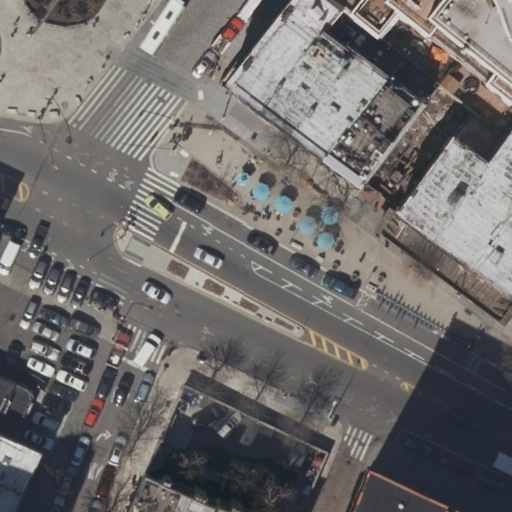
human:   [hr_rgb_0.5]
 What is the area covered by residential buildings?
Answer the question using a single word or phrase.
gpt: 1991m2

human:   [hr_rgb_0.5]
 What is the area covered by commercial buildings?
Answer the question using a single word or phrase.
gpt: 0m2

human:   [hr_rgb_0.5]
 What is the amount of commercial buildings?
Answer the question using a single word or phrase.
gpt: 0

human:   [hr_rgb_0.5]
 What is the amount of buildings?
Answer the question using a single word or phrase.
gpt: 12

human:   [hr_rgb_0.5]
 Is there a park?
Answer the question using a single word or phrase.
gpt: yes

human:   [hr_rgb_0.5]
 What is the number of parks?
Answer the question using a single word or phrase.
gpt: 1

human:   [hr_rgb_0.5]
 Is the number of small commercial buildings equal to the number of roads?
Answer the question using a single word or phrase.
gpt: no

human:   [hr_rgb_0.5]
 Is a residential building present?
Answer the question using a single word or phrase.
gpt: yes

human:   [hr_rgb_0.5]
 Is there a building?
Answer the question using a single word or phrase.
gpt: yes

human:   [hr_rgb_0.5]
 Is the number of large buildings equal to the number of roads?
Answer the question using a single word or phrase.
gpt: no

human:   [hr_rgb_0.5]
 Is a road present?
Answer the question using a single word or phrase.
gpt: yes

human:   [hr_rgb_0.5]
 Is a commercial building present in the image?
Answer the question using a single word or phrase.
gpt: no

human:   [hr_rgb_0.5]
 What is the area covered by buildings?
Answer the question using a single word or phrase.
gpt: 1991m2

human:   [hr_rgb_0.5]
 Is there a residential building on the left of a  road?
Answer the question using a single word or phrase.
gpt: yes

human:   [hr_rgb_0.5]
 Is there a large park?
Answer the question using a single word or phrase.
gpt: no

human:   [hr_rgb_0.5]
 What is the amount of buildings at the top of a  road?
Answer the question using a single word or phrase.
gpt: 7

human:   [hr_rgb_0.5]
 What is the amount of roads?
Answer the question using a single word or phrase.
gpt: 8

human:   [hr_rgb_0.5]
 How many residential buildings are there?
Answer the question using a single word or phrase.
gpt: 12

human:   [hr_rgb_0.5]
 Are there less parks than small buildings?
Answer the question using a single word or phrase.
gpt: yes

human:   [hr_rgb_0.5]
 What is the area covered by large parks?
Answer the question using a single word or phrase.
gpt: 0m2

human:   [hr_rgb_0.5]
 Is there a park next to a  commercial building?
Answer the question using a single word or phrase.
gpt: no

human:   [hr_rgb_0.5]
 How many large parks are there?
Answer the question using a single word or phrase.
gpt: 0

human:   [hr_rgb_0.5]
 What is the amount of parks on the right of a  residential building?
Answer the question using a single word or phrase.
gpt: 0

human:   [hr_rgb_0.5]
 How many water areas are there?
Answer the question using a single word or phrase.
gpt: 0

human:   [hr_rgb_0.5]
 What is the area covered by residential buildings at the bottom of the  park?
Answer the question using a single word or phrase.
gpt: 1991m2

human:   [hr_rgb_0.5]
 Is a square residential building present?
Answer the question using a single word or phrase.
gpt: no

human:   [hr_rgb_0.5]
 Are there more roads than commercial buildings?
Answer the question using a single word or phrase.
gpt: yes

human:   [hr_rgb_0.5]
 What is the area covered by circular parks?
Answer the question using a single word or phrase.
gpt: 0m2

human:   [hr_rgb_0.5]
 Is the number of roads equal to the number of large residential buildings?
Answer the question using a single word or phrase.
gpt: no

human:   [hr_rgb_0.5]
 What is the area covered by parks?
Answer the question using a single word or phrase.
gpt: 43m2

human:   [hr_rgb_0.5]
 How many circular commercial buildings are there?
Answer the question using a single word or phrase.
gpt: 0

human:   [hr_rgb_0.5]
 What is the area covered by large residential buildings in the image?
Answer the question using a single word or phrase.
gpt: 0m2

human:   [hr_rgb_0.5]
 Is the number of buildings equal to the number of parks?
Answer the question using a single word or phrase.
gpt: no

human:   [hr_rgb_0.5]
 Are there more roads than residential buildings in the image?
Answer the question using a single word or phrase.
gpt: no

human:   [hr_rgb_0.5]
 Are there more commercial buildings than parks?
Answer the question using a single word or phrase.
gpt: no

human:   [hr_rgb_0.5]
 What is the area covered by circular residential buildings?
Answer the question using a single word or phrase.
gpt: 0m2

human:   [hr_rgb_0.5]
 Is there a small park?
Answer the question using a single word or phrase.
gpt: yes

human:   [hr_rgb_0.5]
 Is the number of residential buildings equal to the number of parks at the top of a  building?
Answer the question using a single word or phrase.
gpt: no

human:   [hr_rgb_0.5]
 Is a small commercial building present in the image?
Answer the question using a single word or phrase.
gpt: no

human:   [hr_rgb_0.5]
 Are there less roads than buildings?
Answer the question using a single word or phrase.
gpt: yes

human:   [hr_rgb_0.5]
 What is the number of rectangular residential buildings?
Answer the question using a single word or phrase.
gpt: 12

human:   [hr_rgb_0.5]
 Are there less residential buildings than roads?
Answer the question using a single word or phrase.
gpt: no

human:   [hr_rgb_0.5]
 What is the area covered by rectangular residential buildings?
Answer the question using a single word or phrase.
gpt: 1991m2

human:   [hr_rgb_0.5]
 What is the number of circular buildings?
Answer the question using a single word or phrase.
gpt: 0

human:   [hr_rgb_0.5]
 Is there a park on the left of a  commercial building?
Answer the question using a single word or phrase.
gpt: no

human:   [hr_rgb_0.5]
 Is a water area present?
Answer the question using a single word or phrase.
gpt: no

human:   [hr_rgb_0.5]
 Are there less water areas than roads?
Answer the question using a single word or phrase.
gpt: yes

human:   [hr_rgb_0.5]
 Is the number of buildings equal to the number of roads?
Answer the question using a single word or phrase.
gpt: no

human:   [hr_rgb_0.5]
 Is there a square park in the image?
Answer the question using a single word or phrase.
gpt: no

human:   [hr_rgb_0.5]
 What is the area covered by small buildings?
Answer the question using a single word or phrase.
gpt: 215m2

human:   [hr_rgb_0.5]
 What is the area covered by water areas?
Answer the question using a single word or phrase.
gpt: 0m2

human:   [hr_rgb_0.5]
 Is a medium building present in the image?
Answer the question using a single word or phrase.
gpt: yes

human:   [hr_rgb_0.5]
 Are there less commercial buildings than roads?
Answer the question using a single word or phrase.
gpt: yes

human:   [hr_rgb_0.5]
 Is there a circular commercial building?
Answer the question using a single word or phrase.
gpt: no

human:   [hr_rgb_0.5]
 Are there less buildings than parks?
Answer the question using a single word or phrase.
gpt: no

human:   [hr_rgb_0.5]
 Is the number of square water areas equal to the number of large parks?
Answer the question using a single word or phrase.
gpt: yes

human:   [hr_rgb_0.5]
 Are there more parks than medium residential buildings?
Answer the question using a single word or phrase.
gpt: no

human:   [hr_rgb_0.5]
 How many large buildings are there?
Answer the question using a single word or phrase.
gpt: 0

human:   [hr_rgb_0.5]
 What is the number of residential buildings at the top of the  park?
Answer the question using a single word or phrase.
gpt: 0

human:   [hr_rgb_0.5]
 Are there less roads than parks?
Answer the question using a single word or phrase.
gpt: no

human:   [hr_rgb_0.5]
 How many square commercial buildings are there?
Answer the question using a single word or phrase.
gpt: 0

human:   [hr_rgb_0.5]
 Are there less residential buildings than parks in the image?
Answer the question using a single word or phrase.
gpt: no

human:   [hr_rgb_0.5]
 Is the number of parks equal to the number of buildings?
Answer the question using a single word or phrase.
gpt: no

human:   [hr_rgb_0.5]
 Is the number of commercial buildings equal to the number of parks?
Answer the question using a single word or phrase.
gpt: no